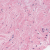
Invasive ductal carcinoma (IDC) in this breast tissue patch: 0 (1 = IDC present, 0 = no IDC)